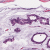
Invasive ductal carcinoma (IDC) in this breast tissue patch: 1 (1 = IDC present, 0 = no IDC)